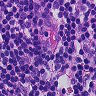
Metastatic tissue present: no